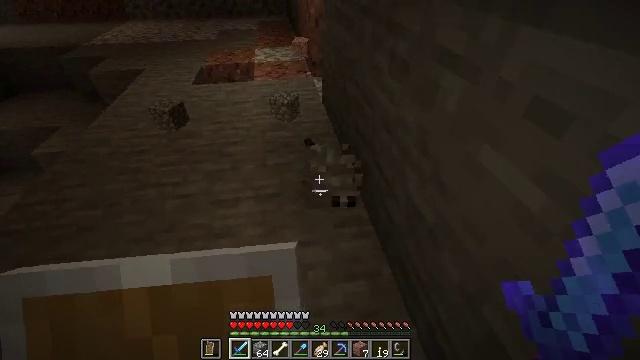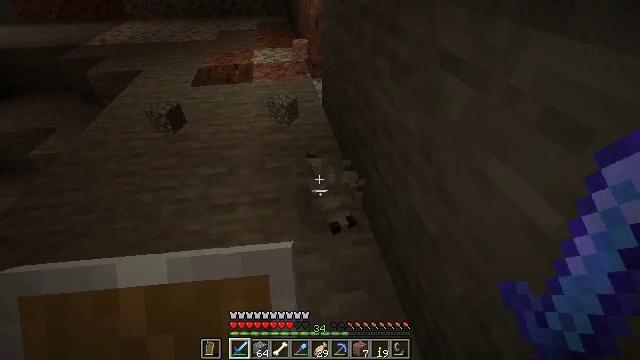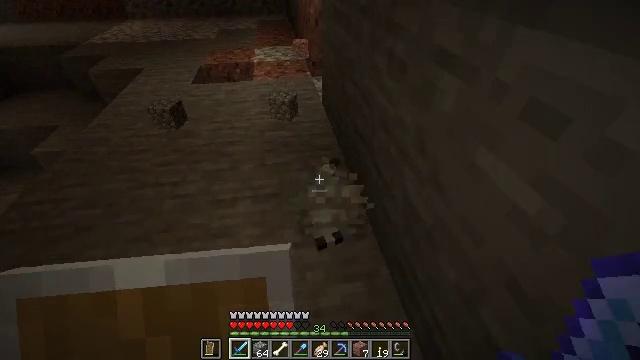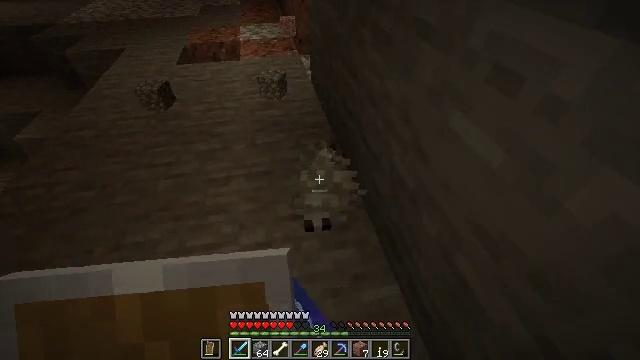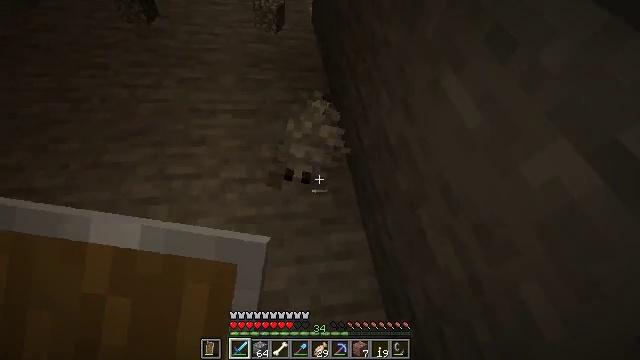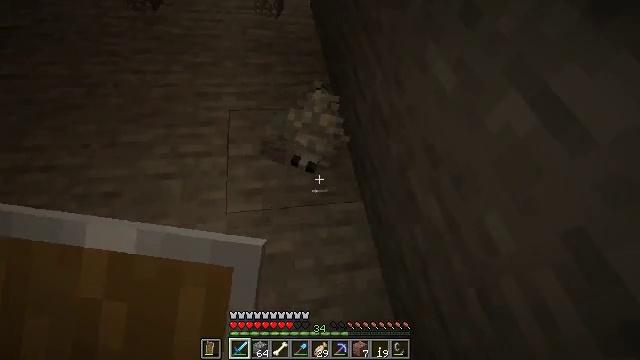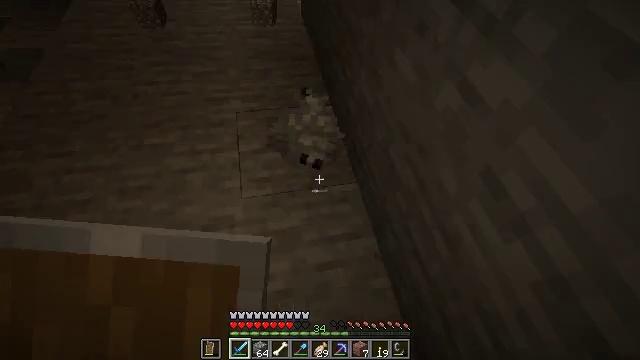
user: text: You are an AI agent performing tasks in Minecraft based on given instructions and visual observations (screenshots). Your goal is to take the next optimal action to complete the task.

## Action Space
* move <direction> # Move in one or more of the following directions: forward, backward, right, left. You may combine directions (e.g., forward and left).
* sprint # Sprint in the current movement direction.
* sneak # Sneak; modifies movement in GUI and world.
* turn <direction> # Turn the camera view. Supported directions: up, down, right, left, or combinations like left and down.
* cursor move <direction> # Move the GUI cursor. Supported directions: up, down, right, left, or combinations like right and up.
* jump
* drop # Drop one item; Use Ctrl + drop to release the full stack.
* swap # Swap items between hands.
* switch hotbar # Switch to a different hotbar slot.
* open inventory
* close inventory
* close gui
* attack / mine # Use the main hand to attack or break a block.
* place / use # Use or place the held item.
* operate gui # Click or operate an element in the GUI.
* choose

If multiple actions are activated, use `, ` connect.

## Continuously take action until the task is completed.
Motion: motion action
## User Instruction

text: Hunt the silverfish.
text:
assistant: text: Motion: no_op
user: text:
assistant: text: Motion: move back, attack / mine
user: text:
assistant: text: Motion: move back, turn right and down, attack / mine
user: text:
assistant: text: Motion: move back, turn right and down, attack / mine
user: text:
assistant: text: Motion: move back, turn down, attack / mine
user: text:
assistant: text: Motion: move back, attack / mine
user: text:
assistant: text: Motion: no_op